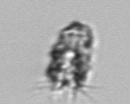
Label: Tintinnopsis